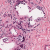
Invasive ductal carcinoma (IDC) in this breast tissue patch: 0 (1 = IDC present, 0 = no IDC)